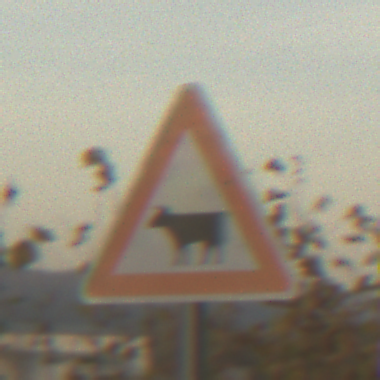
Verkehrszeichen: ViehtriebRechts
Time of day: SunriseSunset
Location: Outdoor (Nature)
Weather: PartlyCloudy
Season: NotSpecified
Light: Natural